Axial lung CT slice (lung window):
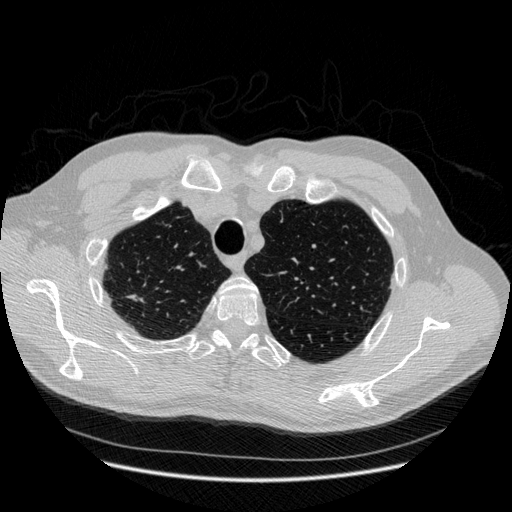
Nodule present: no